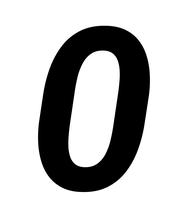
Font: Roboto-Italic_Bold_Italic